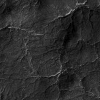
Atmospheric dust classification: not_dusty